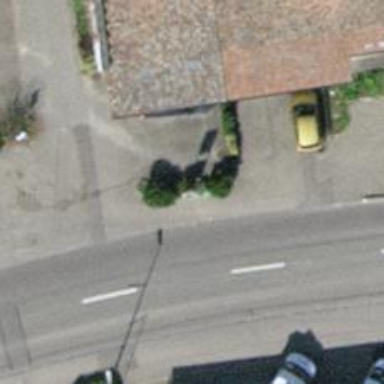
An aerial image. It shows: Bus stop with platform for public transport.